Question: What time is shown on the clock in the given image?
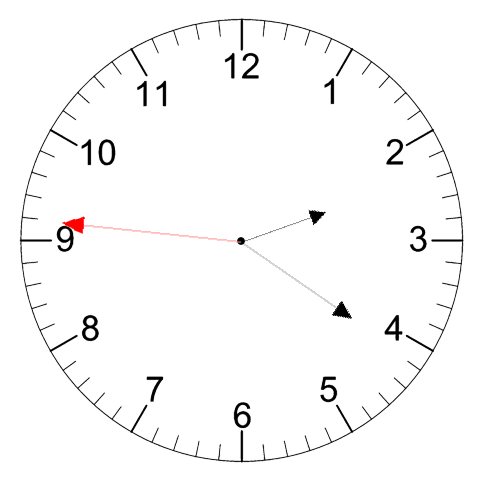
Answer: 02:20:46